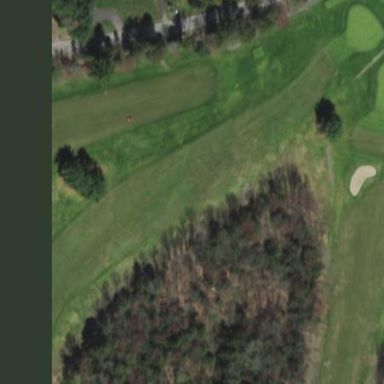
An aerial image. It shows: Golf fairway in the image.